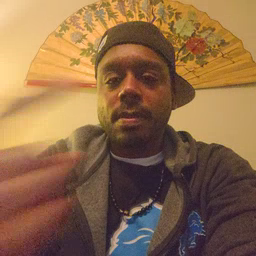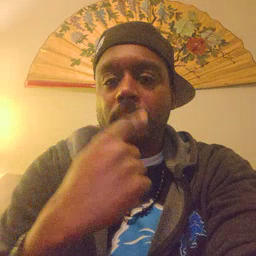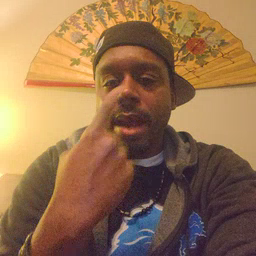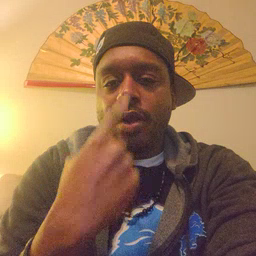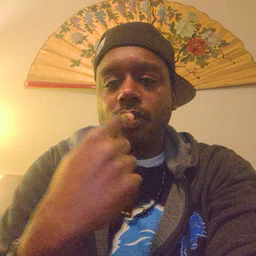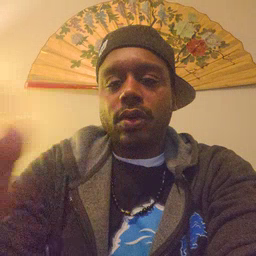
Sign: mouth